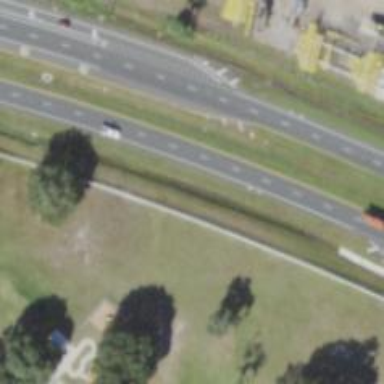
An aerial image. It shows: Asphalt trunk highway.